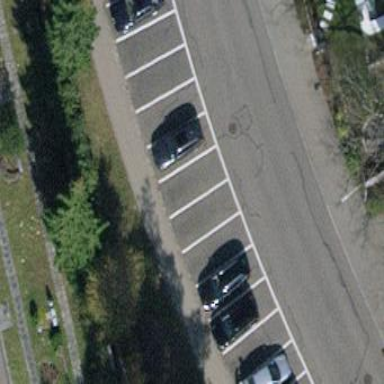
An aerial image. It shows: Parking area with asphalt surface.